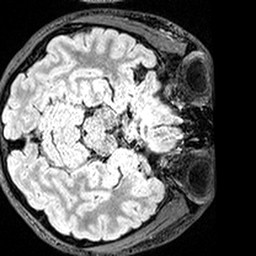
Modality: FLAIR
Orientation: axial
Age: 21
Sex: female
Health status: healthy
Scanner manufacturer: siemens
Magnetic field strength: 3 T
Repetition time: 5 s
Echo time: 0.388 s